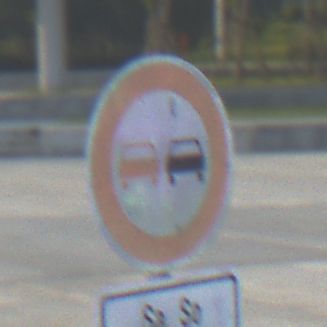
Verkehrszeichen: Ueberholverbot
Zusatzzeichen unten: ZeitangabenMitBeschraenkungAufWochentage9
Umgebung: Outdoor, Urban
Tageszeit: SunriseSunset
Wetter: Clear
Licht: Natural
Jahreszeit: NotSpecified
Kontrast: MediumContrast